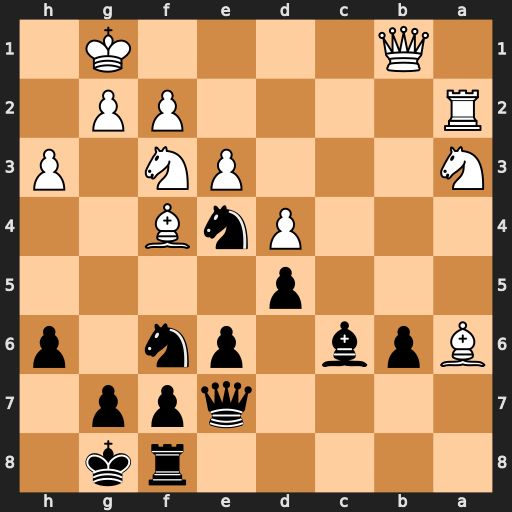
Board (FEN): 5rk1/4qpp1/Bpb1pn1p/3p4/3PnB2/N3PN1P/R4PP1/1Q4K1
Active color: b
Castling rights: -
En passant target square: -
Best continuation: Nc3 Qxb6 Nxa2